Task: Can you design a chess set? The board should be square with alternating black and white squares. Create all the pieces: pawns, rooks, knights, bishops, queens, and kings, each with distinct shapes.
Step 4333:
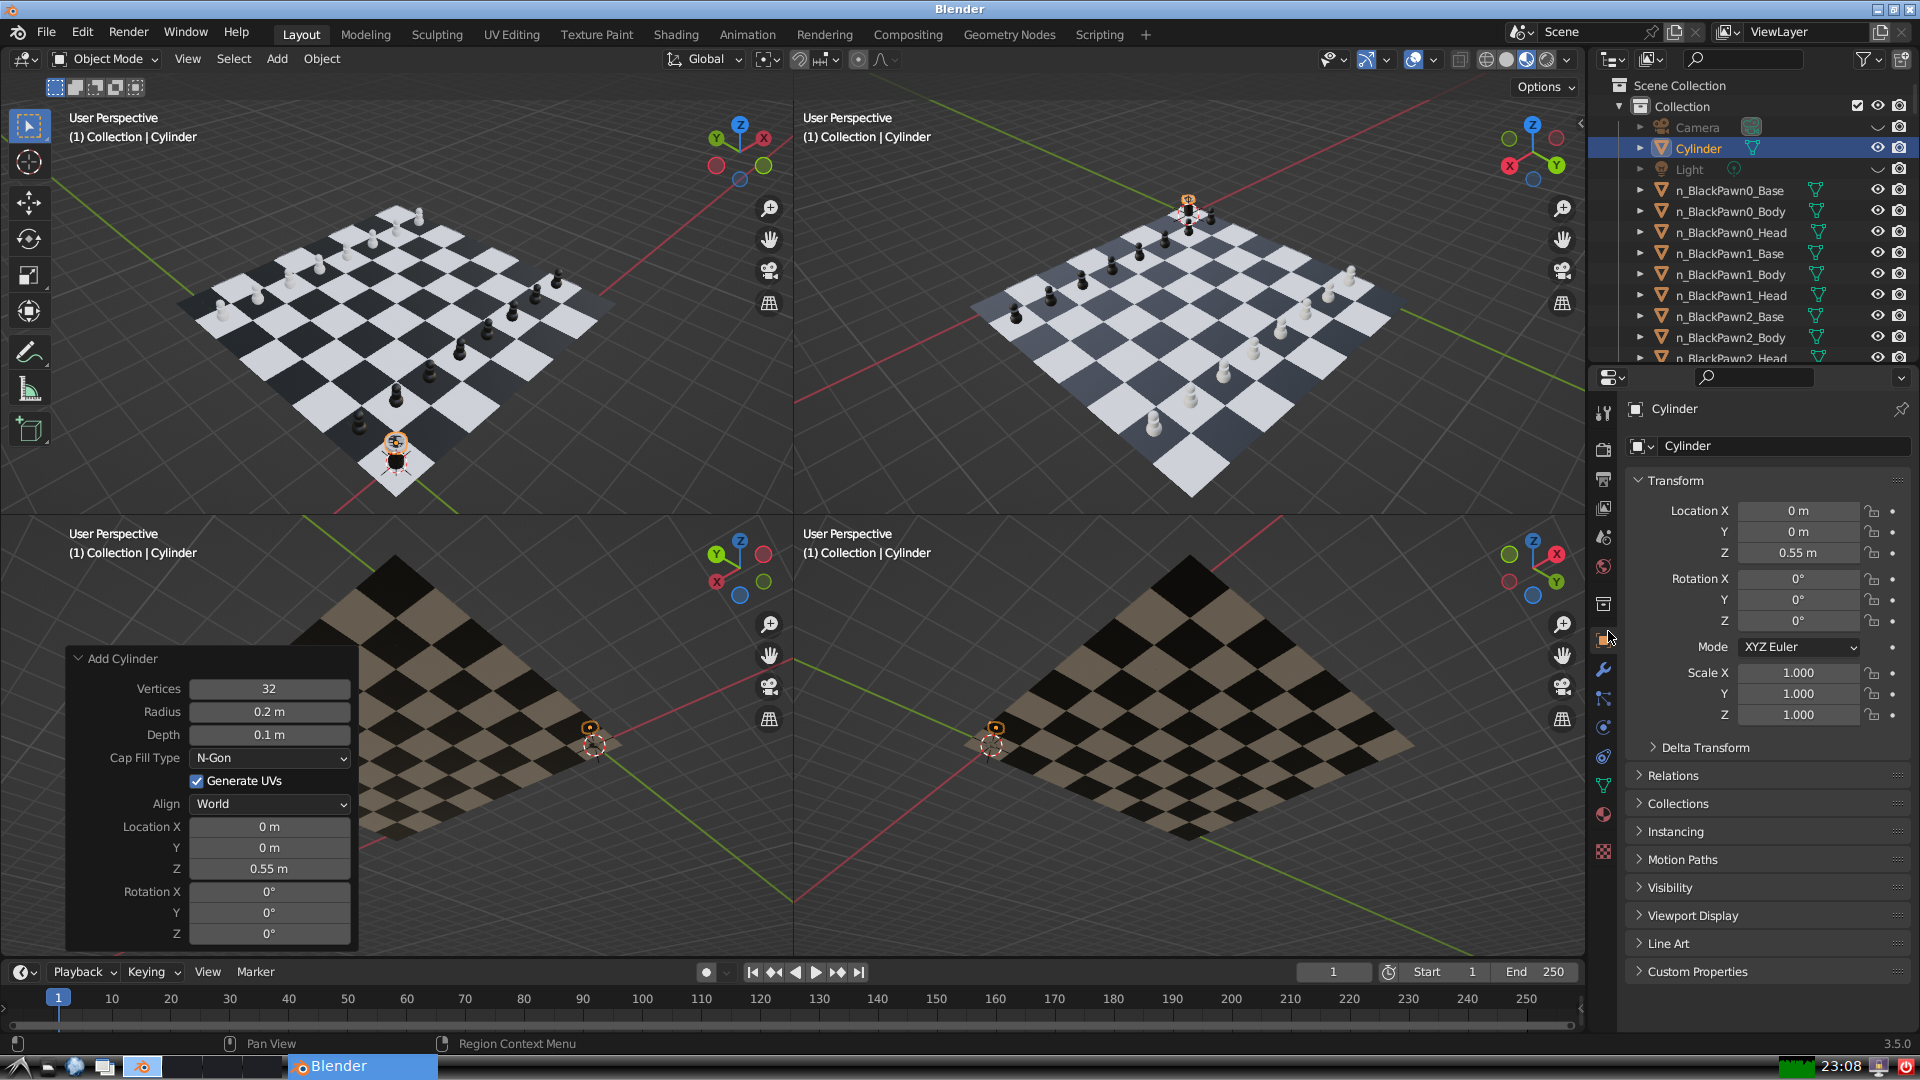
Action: {"mouse_move": [1732, 445]}